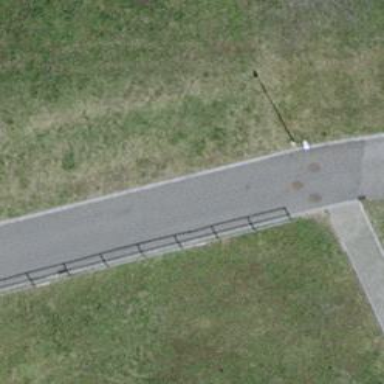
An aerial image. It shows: Asphalt service road.